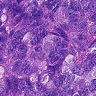
Metastatic tissue present: yes